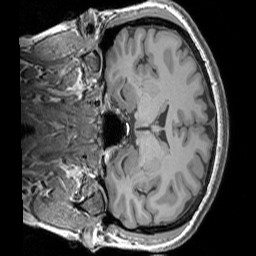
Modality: T1w
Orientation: coronal
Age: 37
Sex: female
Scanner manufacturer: siemens
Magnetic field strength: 3 T
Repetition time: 1.83 s
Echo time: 0.00303 s